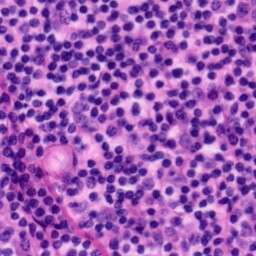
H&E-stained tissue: Tonsil